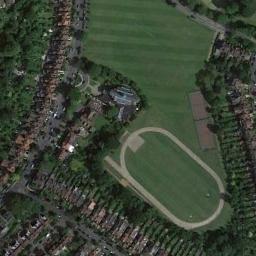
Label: ground_track_field